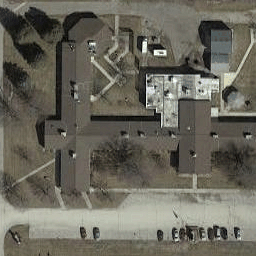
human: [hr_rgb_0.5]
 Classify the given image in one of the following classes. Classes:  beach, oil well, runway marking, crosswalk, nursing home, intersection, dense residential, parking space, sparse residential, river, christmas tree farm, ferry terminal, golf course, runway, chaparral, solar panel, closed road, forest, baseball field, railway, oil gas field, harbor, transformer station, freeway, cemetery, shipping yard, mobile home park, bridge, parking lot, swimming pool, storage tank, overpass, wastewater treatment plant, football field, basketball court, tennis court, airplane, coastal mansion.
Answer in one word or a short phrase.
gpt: nursing home